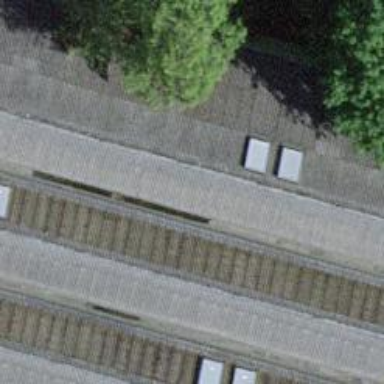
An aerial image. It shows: Tram railway with electrified contact lines passing through service yard with single track.